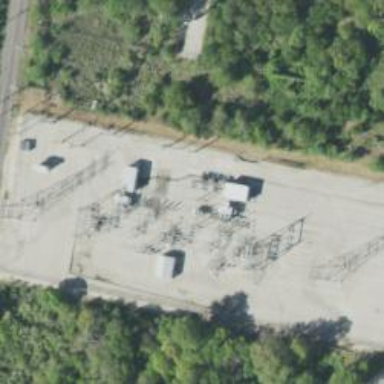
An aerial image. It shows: Switch used for power control.